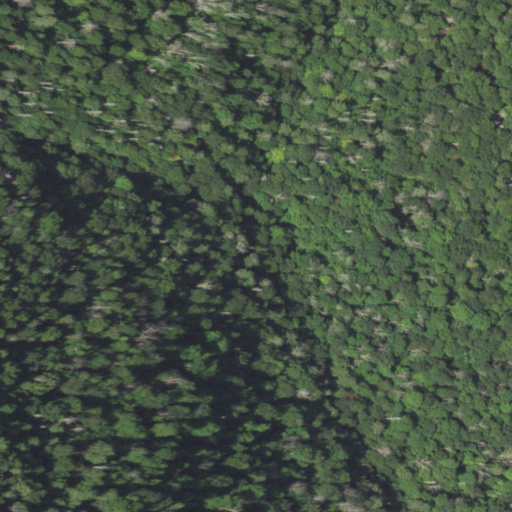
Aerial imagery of valley in Pennsylvania named The Glens containing deciduous forest and mixed forest